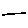
Label: line